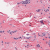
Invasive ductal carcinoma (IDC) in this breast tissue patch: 1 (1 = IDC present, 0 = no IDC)